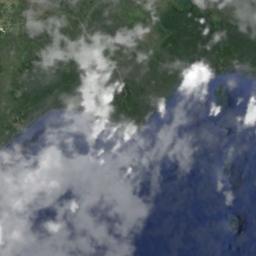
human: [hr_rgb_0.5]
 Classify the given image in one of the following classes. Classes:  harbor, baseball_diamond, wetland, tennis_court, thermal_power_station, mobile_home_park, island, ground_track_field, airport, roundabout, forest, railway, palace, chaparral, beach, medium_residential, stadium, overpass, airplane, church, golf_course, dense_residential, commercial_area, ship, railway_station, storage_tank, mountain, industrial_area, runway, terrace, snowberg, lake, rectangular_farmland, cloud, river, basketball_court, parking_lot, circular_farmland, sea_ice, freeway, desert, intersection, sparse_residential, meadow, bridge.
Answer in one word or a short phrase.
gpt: cloud